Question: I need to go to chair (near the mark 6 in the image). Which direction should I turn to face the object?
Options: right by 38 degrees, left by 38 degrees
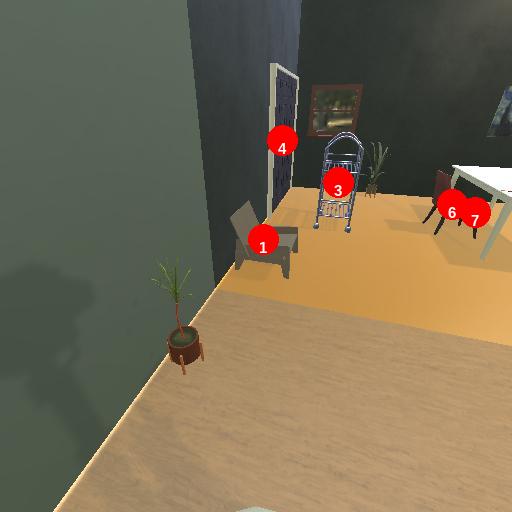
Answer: right by 38 degrees